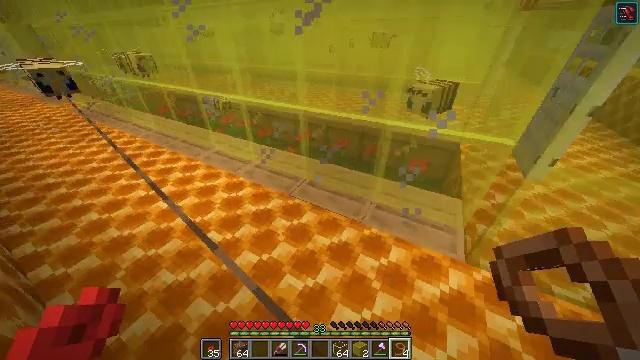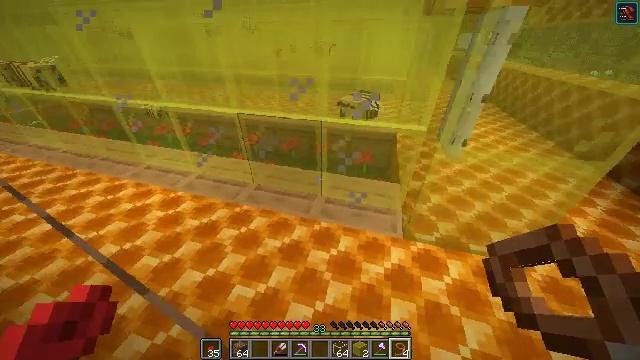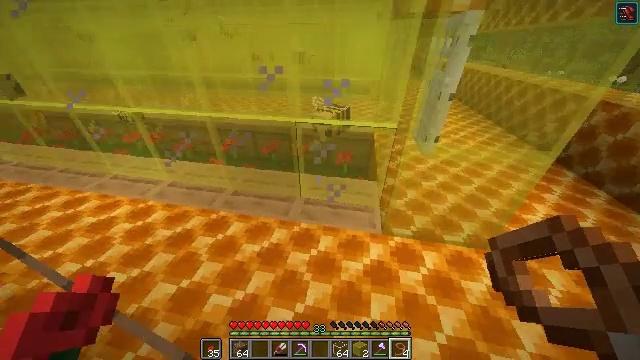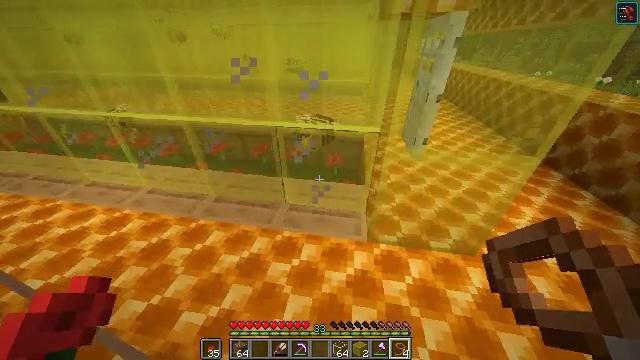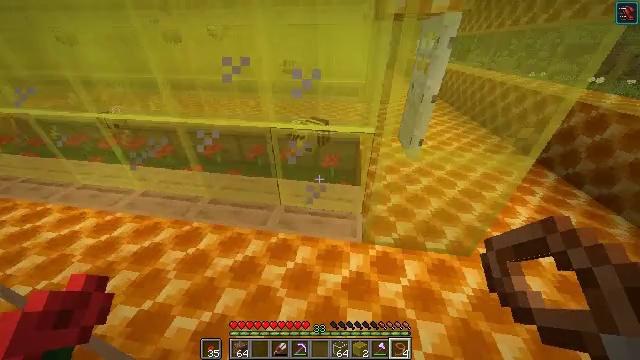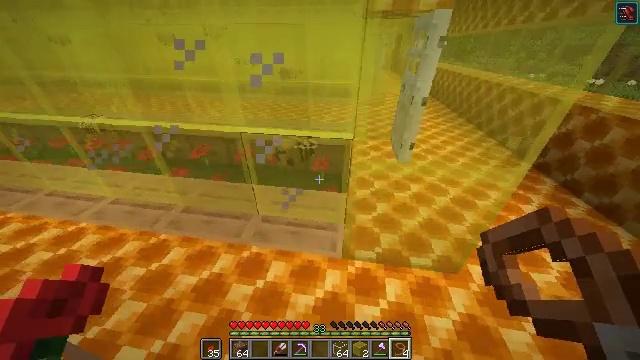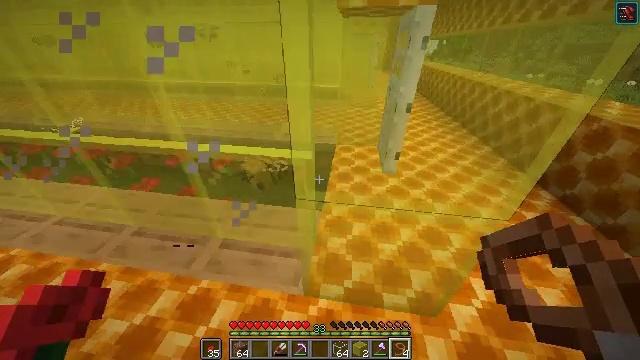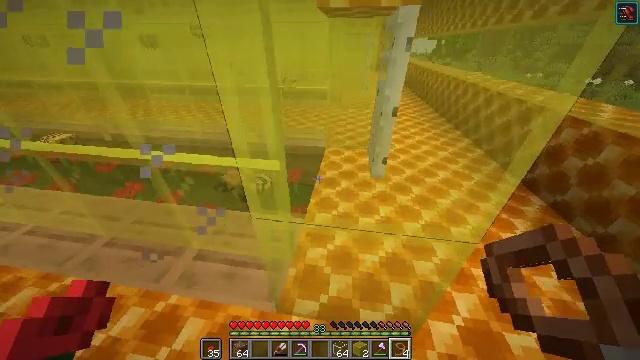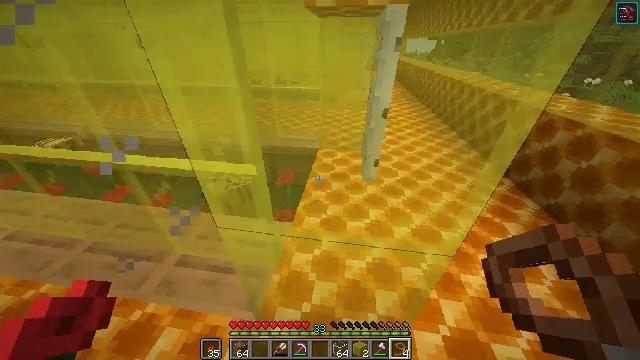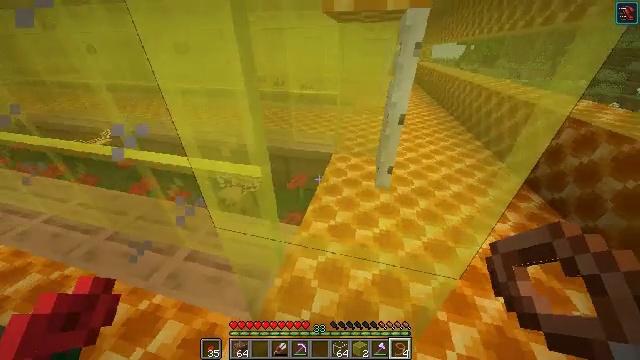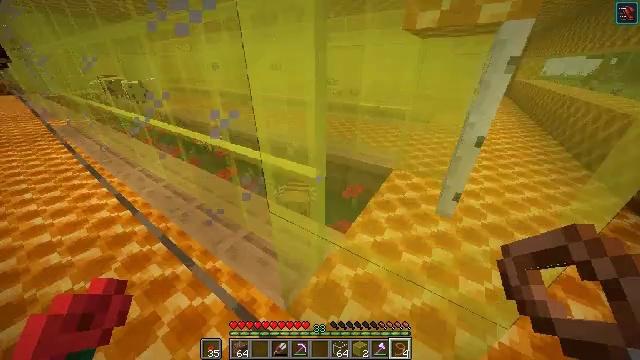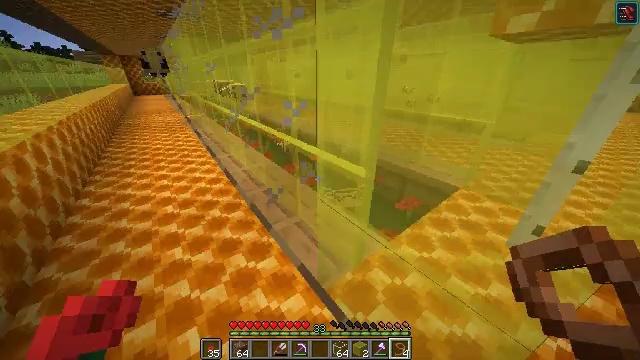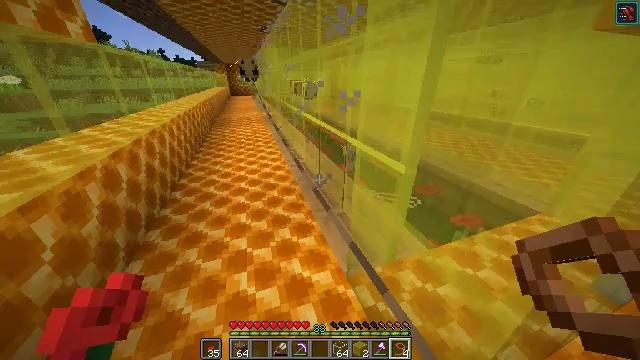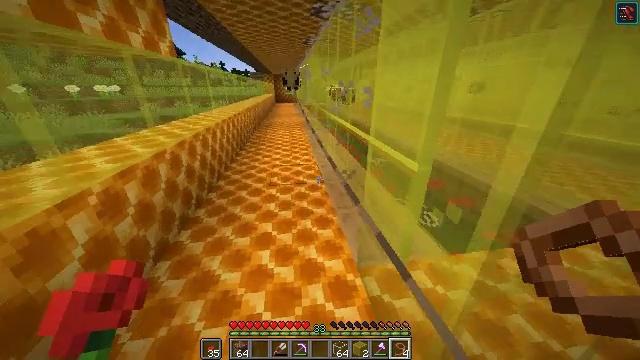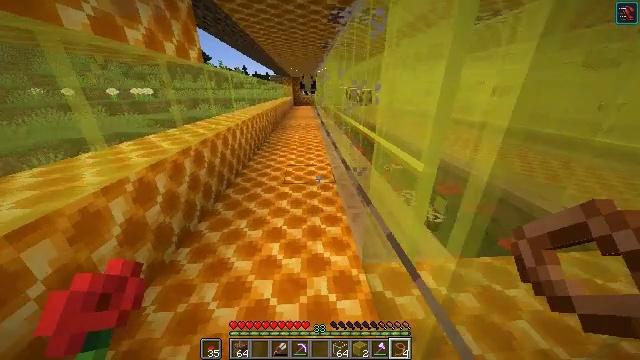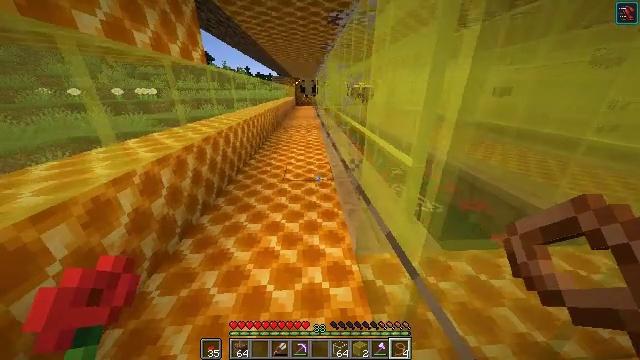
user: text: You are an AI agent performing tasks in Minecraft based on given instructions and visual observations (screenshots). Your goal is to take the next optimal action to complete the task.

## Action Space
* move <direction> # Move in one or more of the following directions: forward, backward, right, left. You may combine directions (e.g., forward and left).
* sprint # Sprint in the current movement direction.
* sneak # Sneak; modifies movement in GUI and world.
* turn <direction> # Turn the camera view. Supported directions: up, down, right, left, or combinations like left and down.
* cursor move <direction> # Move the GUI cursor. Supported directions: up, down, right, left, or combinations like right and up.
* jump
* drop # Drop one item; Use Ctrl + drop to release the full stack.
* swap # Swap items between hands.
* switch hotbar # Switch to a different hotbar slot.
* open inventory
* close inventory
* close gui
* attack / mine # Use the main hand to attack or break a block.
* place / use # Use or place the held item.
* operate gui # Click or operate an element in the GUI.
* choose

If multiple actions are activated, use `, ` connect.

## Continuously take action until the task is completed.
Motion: motion action
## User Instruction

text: Attack the yellow stained glass pane to break it.
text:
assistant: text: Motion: turn right
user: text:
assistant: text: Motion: turn right
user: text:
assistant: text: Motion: move forward and move right, turn right
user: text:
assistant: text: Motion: move forward and move right
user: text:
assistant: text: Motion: move forward and move right
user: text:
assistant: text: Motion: move forward and move right
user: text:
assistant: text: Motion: move right
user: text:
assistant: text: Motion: no_op
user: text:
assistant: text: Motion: turn left and up
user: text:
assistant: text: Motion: move back, turn left and up
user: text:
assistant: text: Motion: move back and move right, turn left and up
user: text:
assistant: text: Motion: move back and move right, turn left
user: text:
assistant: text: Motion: move back and move right, turn left and up
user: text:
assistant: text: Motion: turn left
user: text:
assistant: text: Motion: no_op
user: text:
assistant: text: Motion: no_op
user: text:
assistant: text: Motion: no_op
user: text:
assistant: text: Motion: no_op
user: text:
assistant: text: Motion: no_op
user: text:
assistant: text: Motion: no_op
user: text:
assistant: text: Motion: no_op
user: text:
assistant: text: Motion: turn left and up
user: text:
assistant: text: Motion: no_op
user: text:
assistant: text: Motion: turn right
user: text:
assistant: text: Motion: turn right and down
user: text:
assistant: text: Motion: turn left
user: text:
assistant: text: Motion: no_op
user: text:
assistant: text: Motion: no_op
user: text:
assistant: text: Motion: no_op
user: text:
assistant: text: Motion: no_op